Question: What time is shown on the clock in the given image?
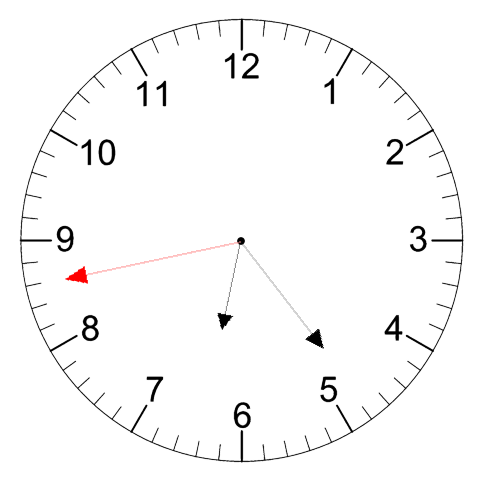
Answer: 06:23:43